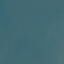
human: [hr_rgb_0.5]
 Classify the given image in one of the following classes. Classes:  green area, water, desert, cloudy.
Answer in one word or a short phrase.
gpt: water